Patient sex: M
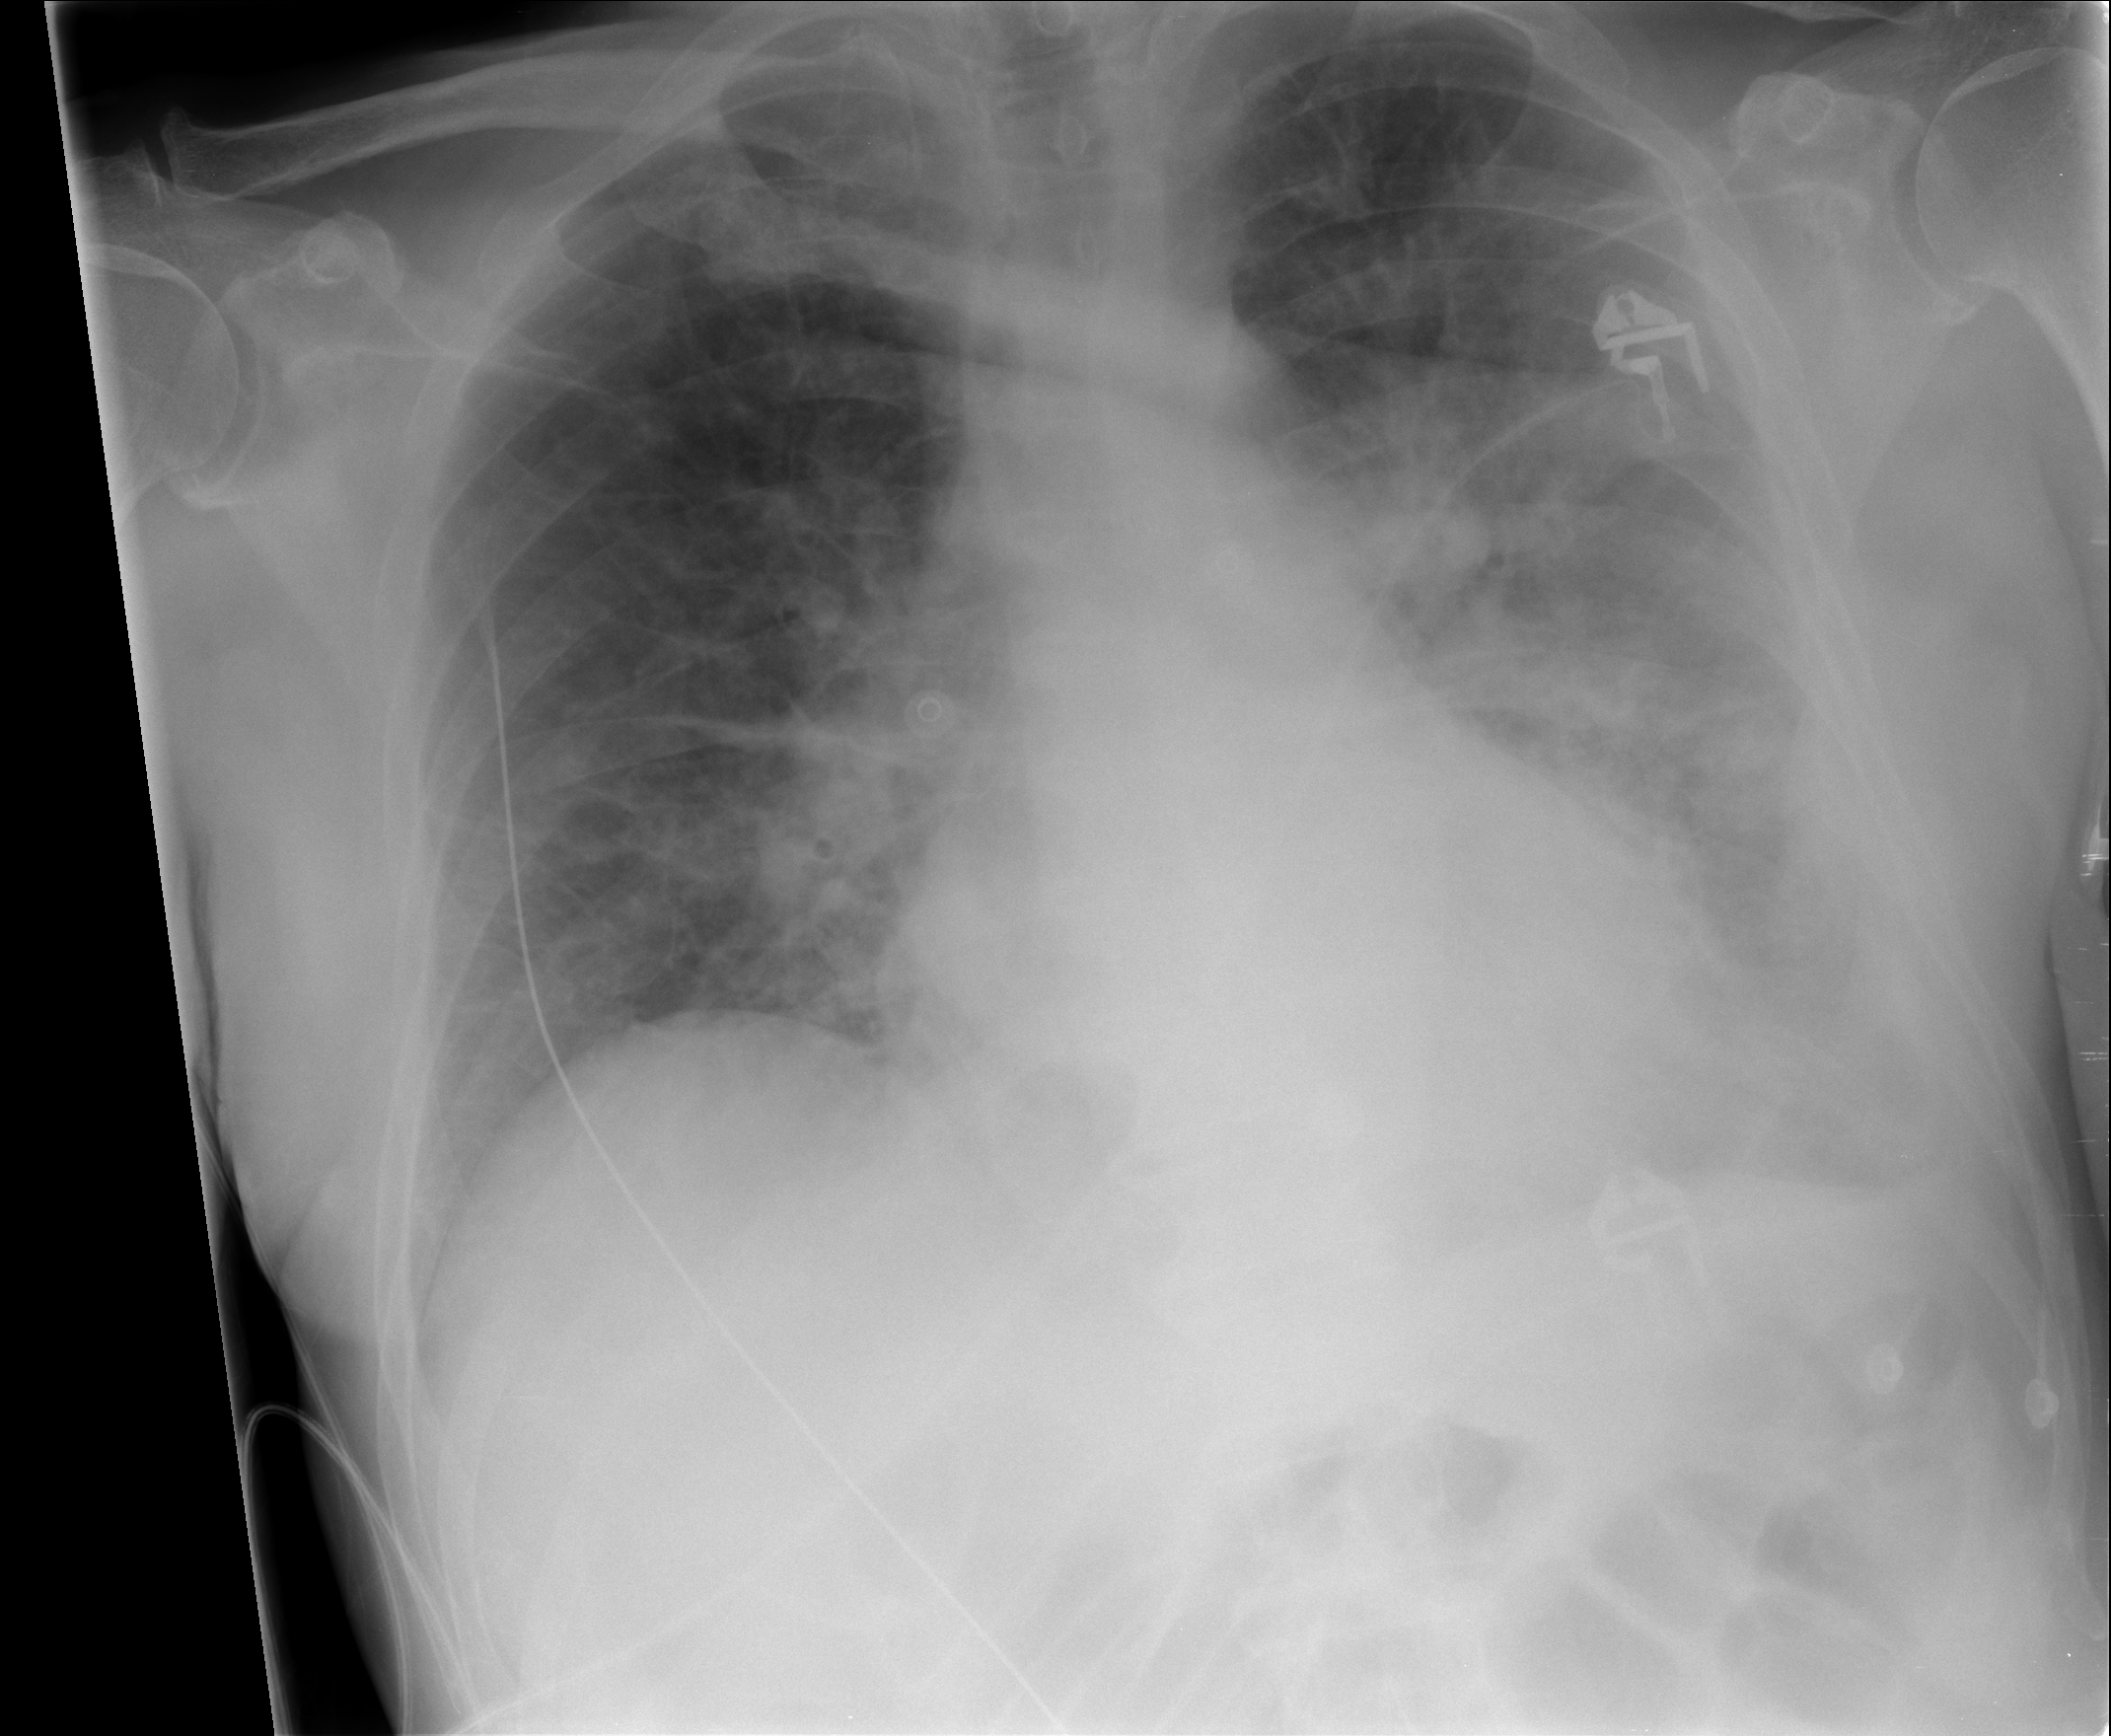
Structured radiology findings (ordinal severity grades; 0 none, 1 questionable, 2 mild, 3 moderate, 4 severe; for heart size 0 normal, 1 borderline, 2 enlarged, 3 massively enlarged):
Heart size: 0
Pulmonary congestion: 3
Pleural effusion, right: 0
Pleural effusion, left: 3
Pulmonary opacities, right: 2
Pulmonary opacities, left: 3
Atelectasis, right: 2
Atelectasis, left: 3